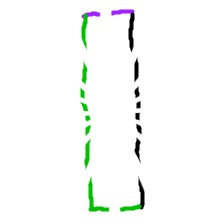
Shape: rectangle